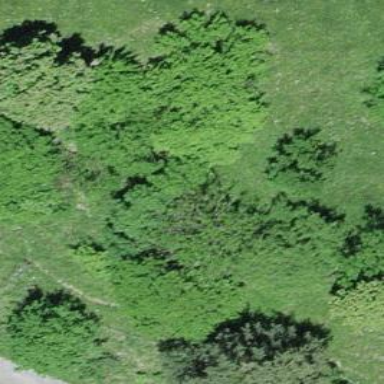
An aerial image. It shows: Forest area.